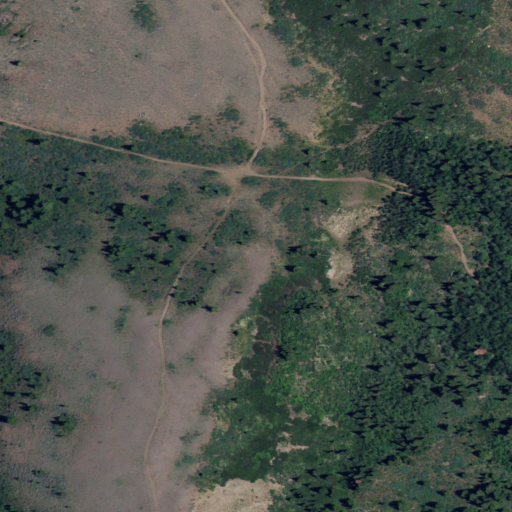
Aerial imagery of gap in Idaho named Inkom Pass containing shrub, evergreen forest, and deciduous forest